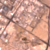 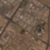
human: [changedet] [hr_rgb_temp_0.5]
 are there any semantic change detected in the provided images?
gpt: Everything remains the same.